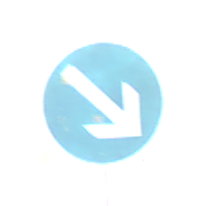
Verkehrszeichen: VorgeschriebeneVorbeifahrtRechts
Umgebung: Roofed, Suburban
Tageszeit: MorningAfternoon
Wetter: PartlyCloudy
Licht: Natural
Jahreszeit: Winter
Kontrast: LowContrast